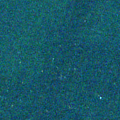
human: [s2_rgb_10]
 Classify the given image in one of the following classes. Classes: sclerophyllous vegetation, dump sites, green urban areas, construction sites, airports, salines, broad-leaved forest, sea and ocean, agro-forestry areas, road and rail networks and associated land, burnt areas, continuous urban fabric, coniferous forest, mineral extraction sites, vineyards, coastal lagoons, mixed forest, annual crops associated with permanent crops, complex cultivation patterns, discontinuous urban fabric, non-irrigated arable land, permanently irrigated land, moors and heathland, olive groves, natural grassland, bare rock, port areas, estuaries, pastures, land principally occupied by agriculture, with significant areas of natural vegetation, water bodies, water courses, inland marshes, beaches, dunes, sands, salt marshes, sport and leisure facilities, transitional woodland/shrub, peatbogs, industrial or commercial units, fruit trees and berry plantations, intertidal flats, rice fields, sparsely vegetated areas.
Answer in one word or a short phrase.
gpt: sea and ocean